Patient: sex F, age 60
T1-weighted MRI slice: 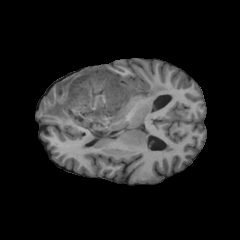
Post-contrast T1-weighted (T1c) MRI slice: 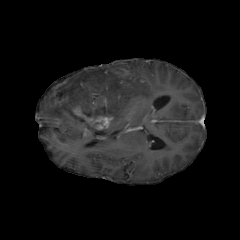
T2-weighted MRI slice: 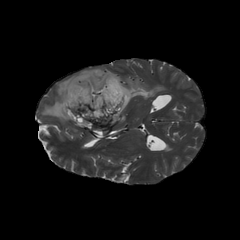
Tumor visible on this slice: yes
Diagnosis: Astrocytoma, IDH-mutant
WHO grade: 3